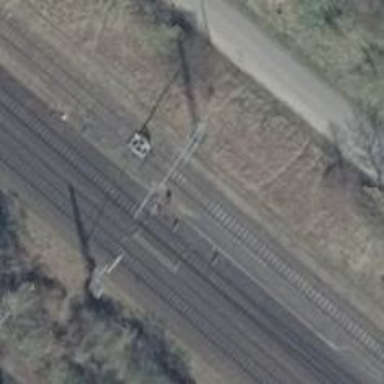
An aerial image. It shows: Railway switch.